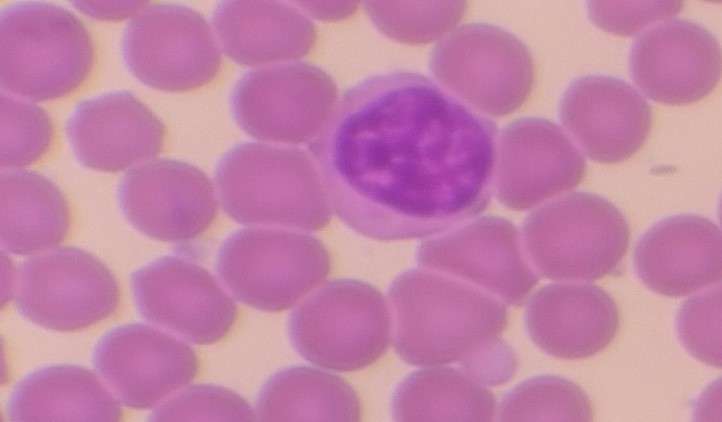
White blood cell type: Lymphocyte